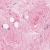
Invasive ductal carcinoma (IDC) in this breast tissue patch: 0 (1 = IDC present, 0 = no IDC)